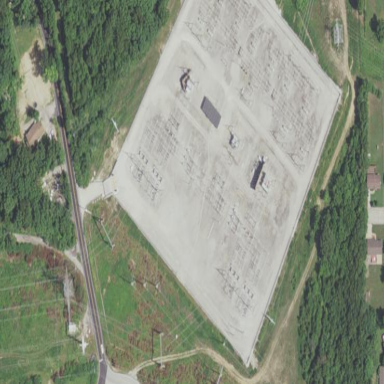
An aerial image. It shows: Fence surrounds transmission level power substation.